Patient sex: M
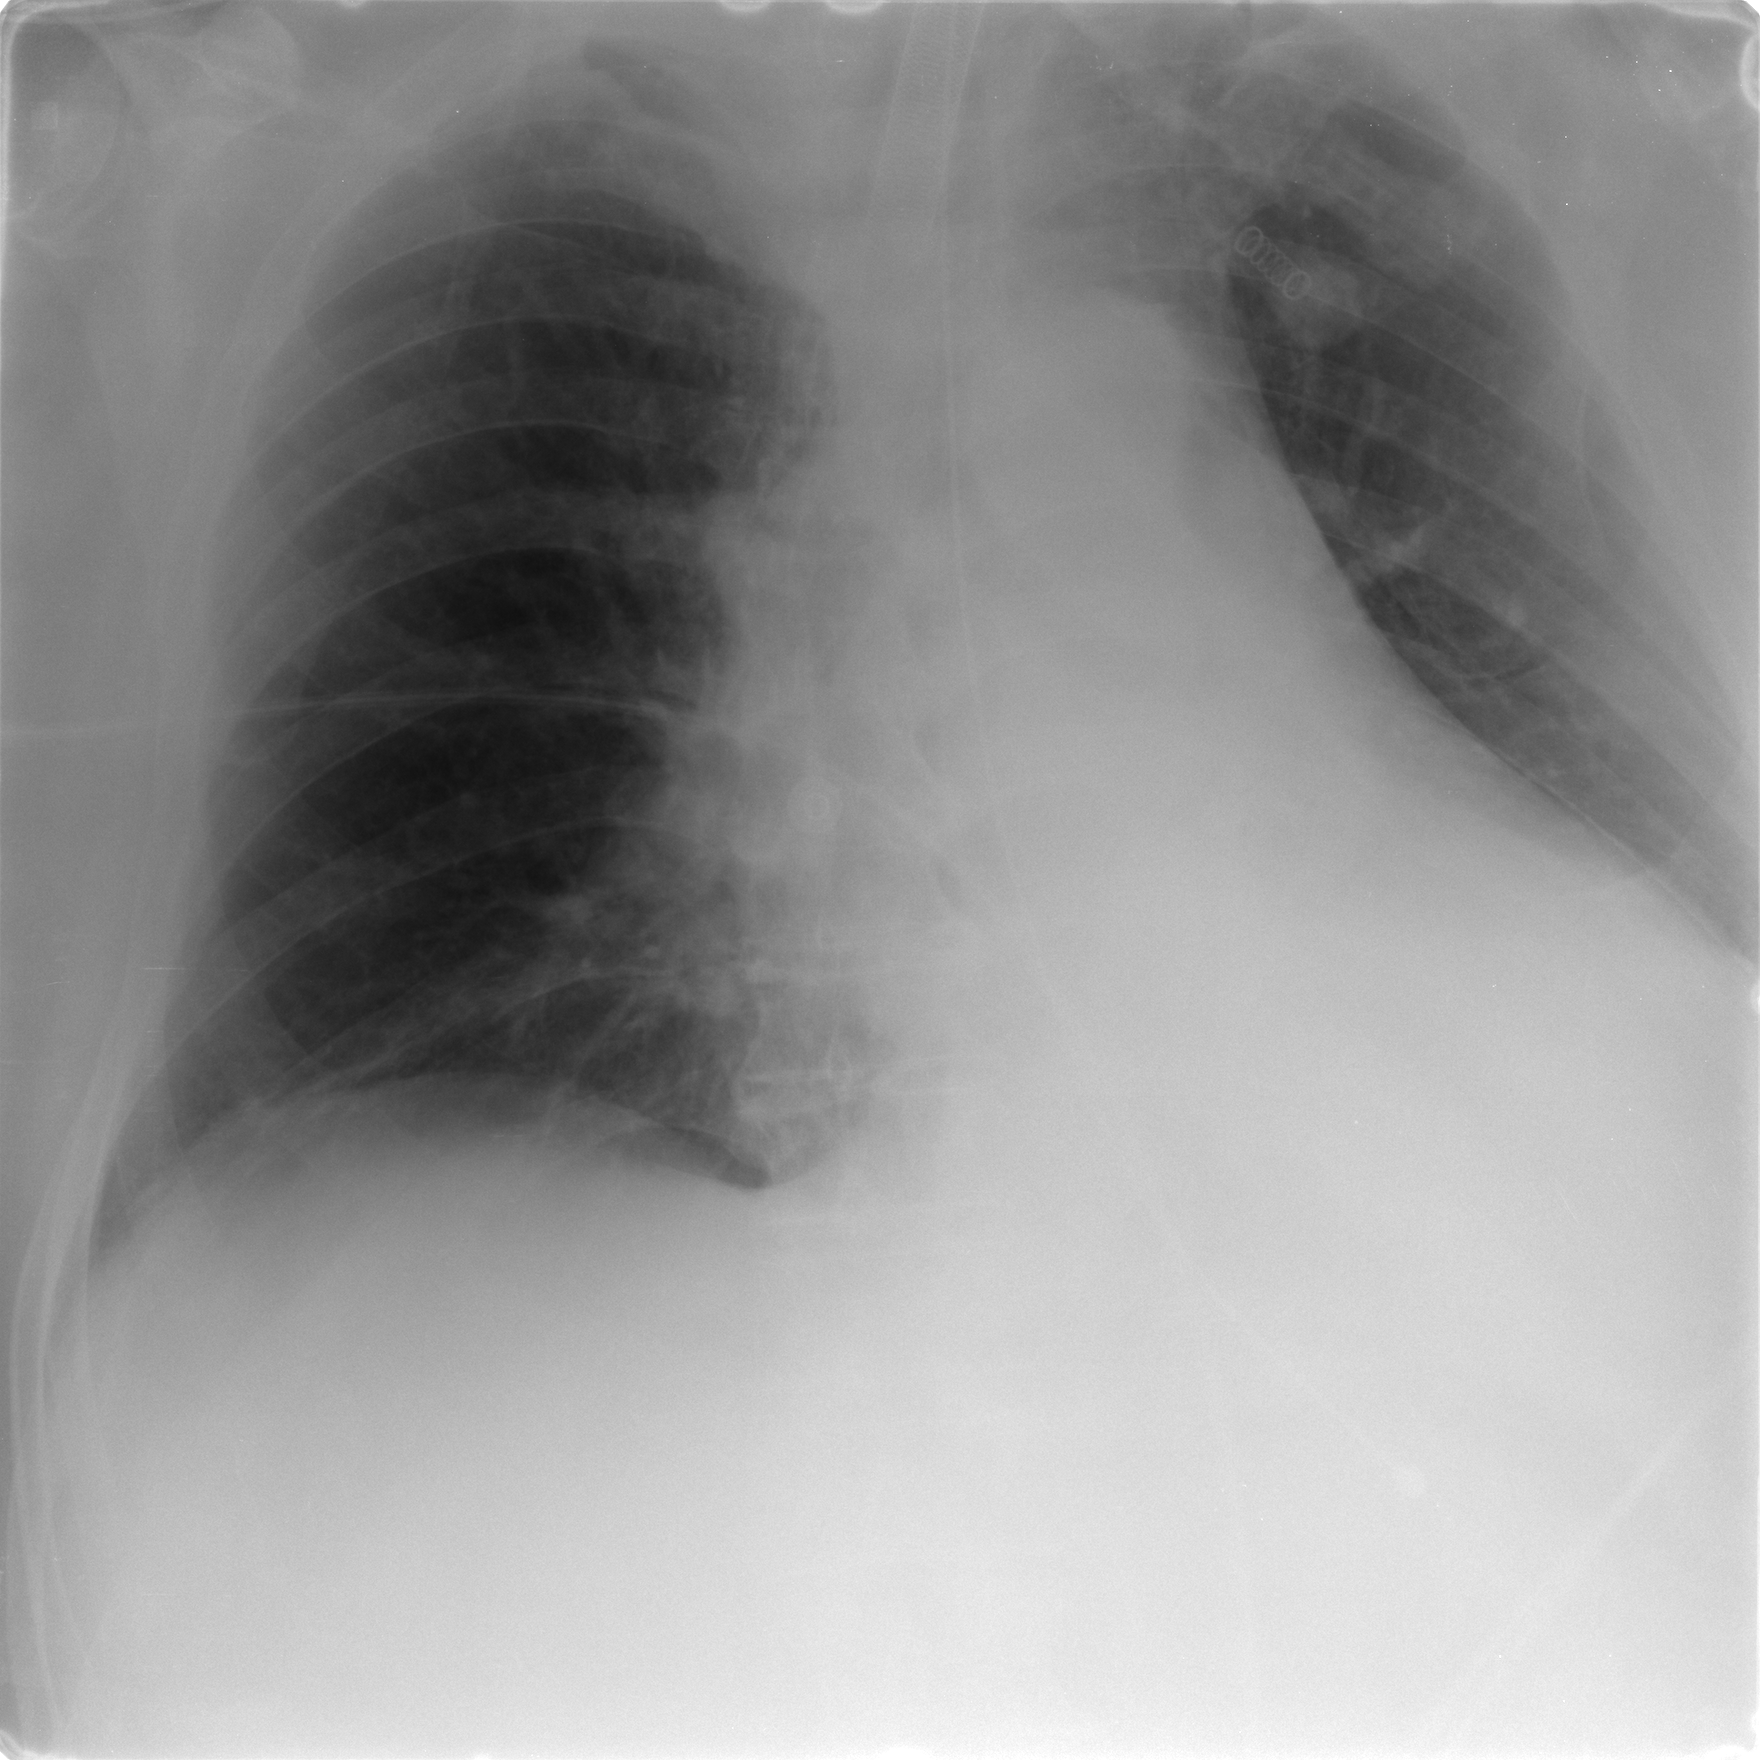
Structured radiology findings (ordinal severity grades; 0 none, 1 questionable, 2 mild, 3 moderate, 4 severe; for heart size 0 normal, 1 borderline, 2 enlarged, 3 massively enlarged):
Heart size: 2
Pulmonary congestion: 2
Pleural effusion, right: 0
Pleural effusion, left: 2
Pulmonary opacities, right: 0
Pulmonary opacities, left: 0
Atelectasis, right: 0
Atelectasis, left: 0